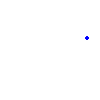
Particle: proton